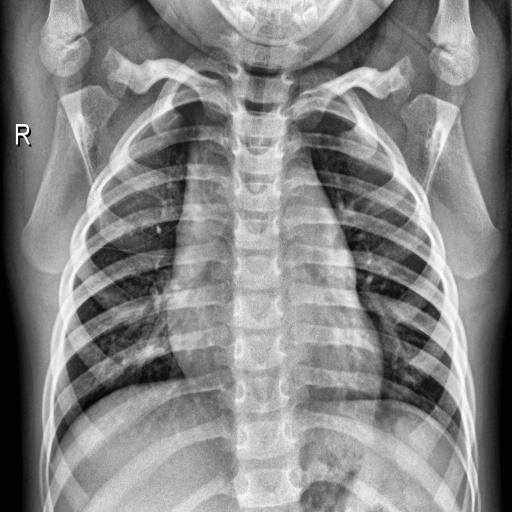
Finding: NORMAL